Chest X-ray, AP view. Patient: 46 years old, sex M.
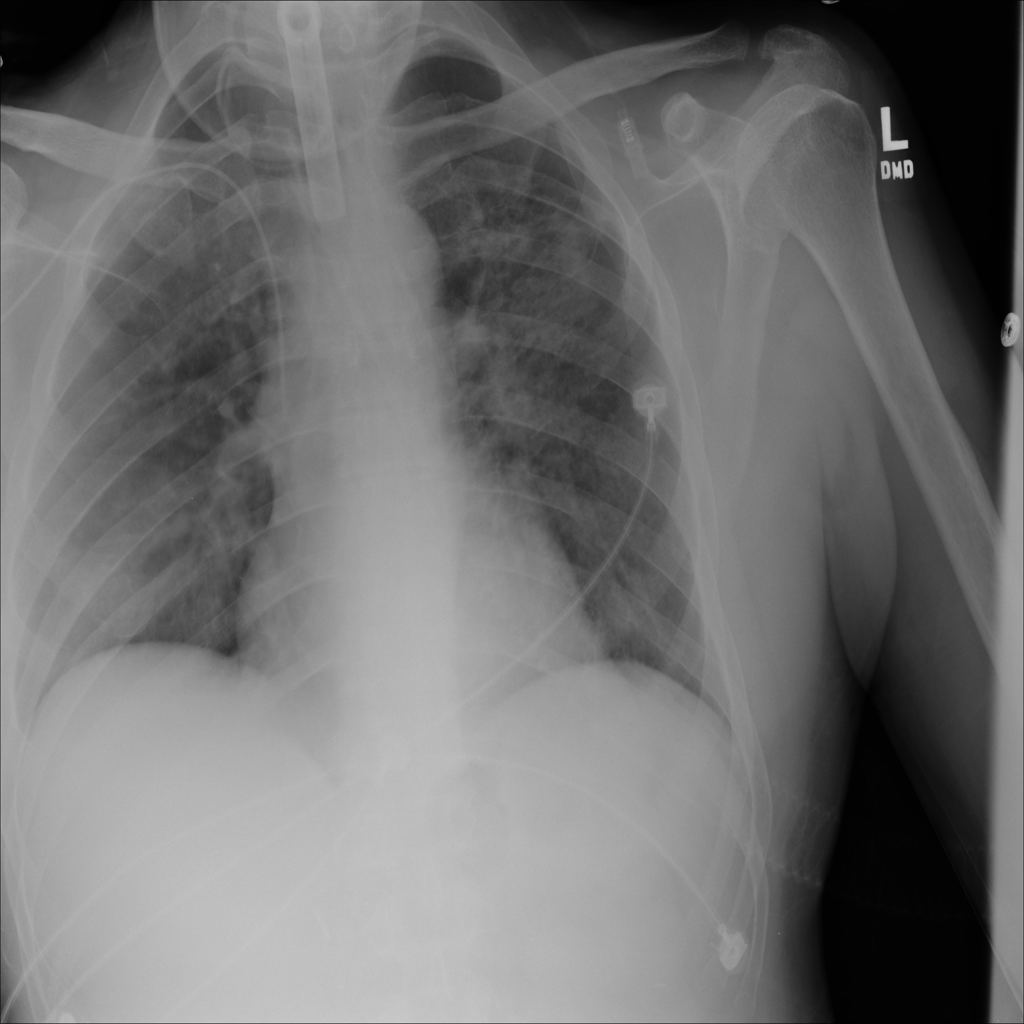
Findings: Pneumonia